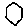
Label: hexagon